Question: # What I have:
- - -
# The problem:
The disabled elements (i.e. values derived via jQuery) are not posting via PHP.
# Visual:

# My code:
'''
<?php
if(isset($_POST['submit'])) {
echo 'a= '.$_POST["textbox_a"].'<br />';
echo 'b= '.$_POST["textbox_b"].'<br />';
echo 'c= '.$_POST["textbox_c"].'<br />';
echo 'd= '.$_POST["textbox_d"].'<br />';
}
?>
'''
'''
<script type="text/javascript">
jQuery(document).ready(function($) {
// Code here will be executed on document ready. Use $ as normal.
// alert("jQuery is working fine :-)");
$( "button" ).click(function( event ) {
event.preventDefault();
$('[name=textbox_c]').val($('[name=textbox_a]').val());
$('[name=textbox_d]').val($('[name=textbox_b]').val());
});
});
</script>
'''
'''
<form method="post" action="<?php $_SERVER['PHP_SELF']; ?>">
<input type="input" name="textbox_a" />
<input type="input" name="textbox_b" />
<button>[jQuery] Click me to transfer</button><br />
<input type="input" name="textbox_c" disabled="disabled" />
<input type="input" name="textbox_d" disabled="disabled" />
<input type="submit" name="submit" value="[PHP] Click me to post" /><br />
</form>
'''
# My question:
Why isn't PHP treating my jQuery derived values as regularly inputted values? Though I've never used Ajax, am I correct in assuming that Ajax is the solution? The examples I've seen for Ajax seem a little overkill for what I'm trying to achieve but I'm happy to delve into it if it's the only way forward.
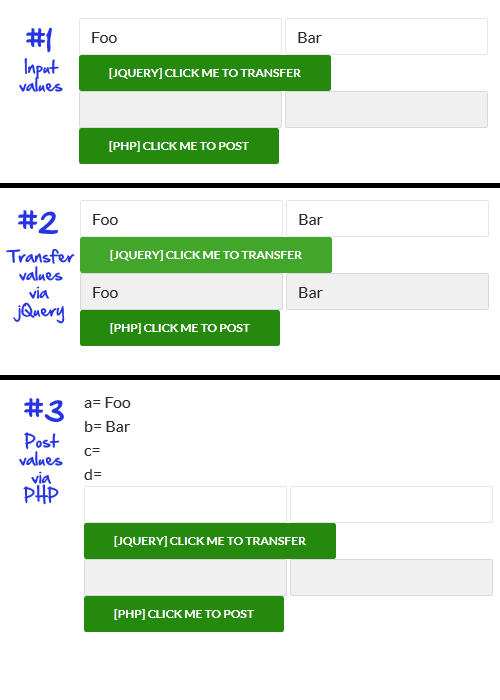
Answer: Disabled inputs will not be submitted with the form; that's part of the defined behaviour of disabled.